Question: I have a problem with coding a function that will do the following:
Function will take 2 sets of coordinates (x,y,z). First set is starting point and second one is end point.
Now first i will have to determine distance between those two points. If distance will be greater than lets say 100 then i will have to calculate a temporary point. I will then calculate distance between first set of coordinates and this temporary point. Please check illustration below i am sure things will be much more understandable.
Function that calculates new point between points A,B:
'''
x = (x1+x2/2)
y = (y1+y2/2)
z = (z1+z2/2)
'''
Function that calculates distance is:
'''
public float DistanceTo(float x, float y, float z, float x2, float y2, float z2)
{
float a = x - x2;
float b = y - y2;
float c = z - z2;
return Math.Sqrt(a * a + b * b + c * c);
}
'''
Link to illustration:

Perhaps my approach will be CPU heavy and perhaps slow (?) but currently i am out of ideas how to approach the problem.
Basically i need a function that will go from A to B in increments if (distance < 100).
Thank you for reading and thanks for any solution posted!
PS please dont make fun of my paint skills :)
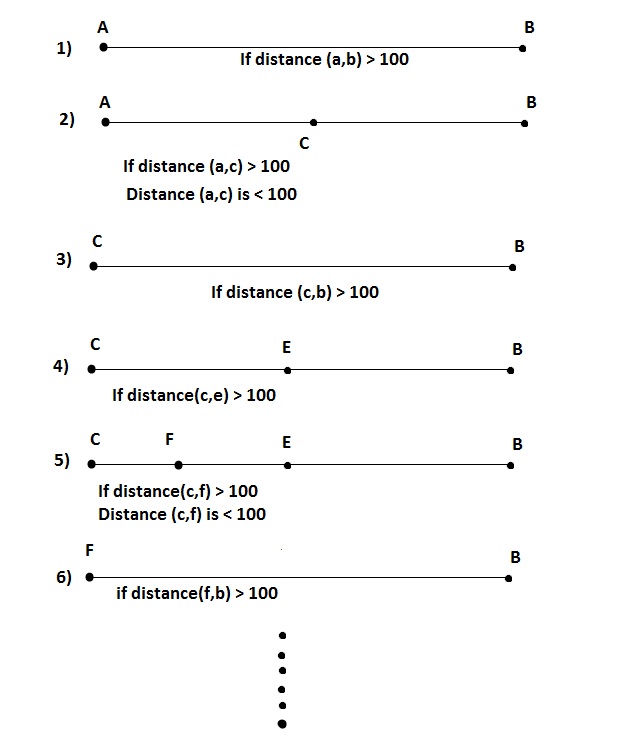
Answer: You can do it recursively
create a Point struct that represent a point in R3, with 2 utility methods to calculate the distance and midpoint.
'''
struct Point
{
public double x;
public double y;
public double z;
public double Distance(Point b)
{
return Math.Sqrt(Math.Pow(b.x - this.x, 2) +
Math.Pow(b.y - this.y, 2) +
Math.Pow(b.z - this.z, 2));
}
public Point MidPoint(Point b)
{
return new Point()
{
x = (this.x + b.x) / 2,
y = (this.y + b.y) / 2,
z = (this.z + b.z) / 2
};
}
}
'''
and write a simple recursive function that will calculate the distance and call itself recursively until the distance between point a and the temp point is less than maxSegmentLength which is 100 in your case:
'''
public static Point GetPoint(Point a, Point b, double maxSegmentLength)
{
var distance = a.Distance(b);
if (distance < maxSegmentLength)
return b;
else
return GetPoint(a, a.MidPoint(b),maxSegmentLength);
}
'''
Or more efficiently with vectors:
'''
struct Vector
{
public double Vx;
public double Vy;
public double Vz;
public double R;
public Vector(Point a,Point b)
{
R = a.Distance(b);
Vx = (b.x - a.x)/R;
Vy = (b.y - a.y)/R;
Vz = (b.z - a.z)/R;
}
}
public static Point GetPoint(Point a, Point b,double maxSegmentLength)
{
var Vab = new Vector(a, b);
var dAC = Vab.R;
while (dAC > maxSegmentLength) { dAC /= 2; } //or replace this line and the one above it with var dAC=Math.Pow(0.5,(int)(-(Math.Log(maxSegmentLength / Vab.R) / Math.Log(2))) + 1)*Vab.R;
return new Point() {
x = a.x + Vab.Vx * dAC ,
y = a.y + Vab.Vy * dAC ,
z = a.z + Vab.Vz * dAC
};
}
'''